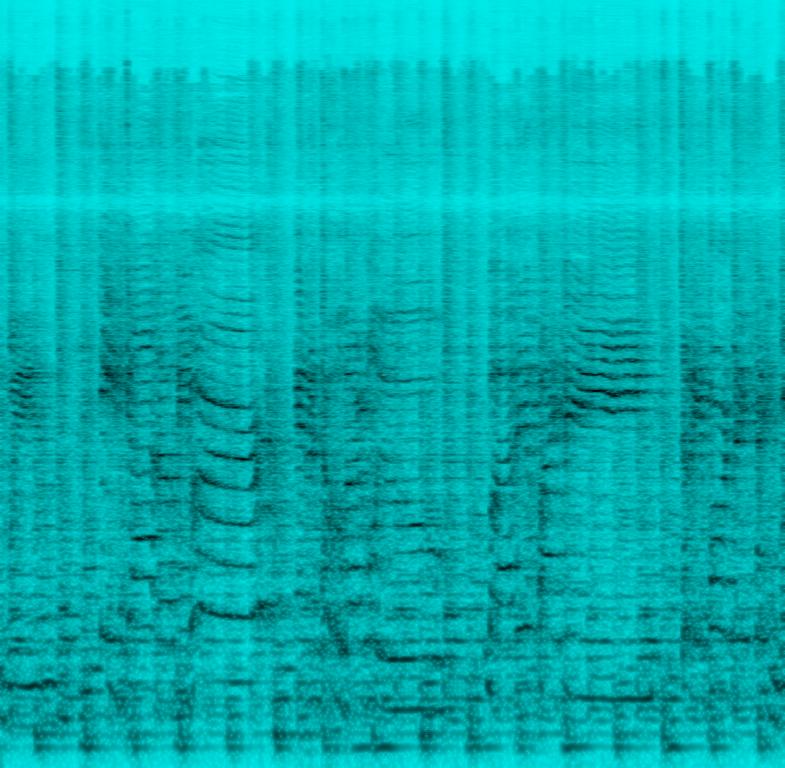
A male singer sings in an animated manner. The song is medium fast tempo with a steady drumming rhythm, brass band accompaniment, groovy bass line and guitar strumming rhythm. The song is exciting and cheerful. The song is an animated children’s show tune, but a poor recording of the actual show.